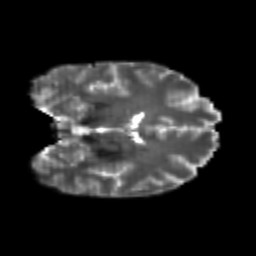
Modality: T2w
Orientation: coronal
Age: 24
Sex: female
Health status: healthy
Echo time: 0.074 s